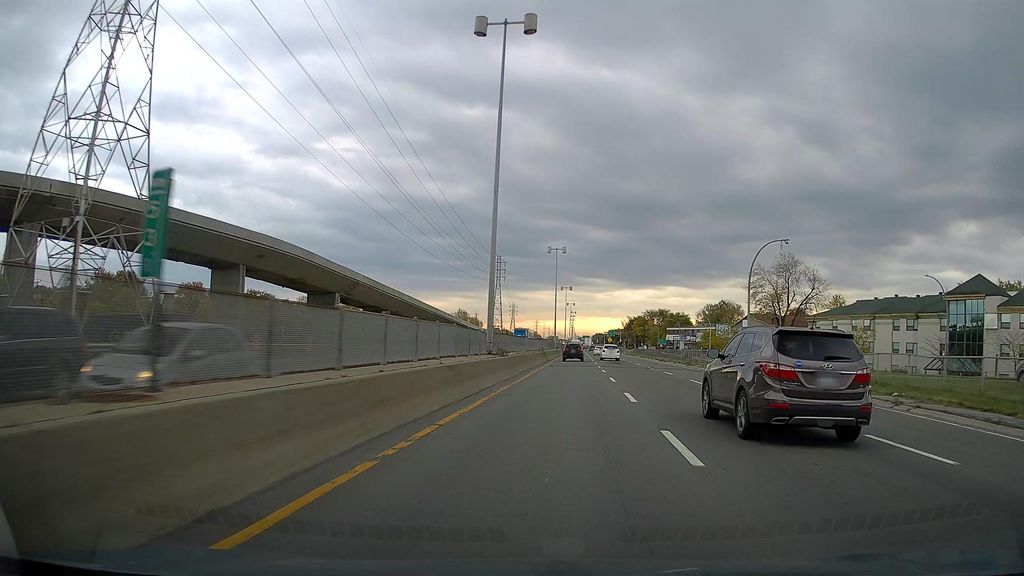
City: montreal